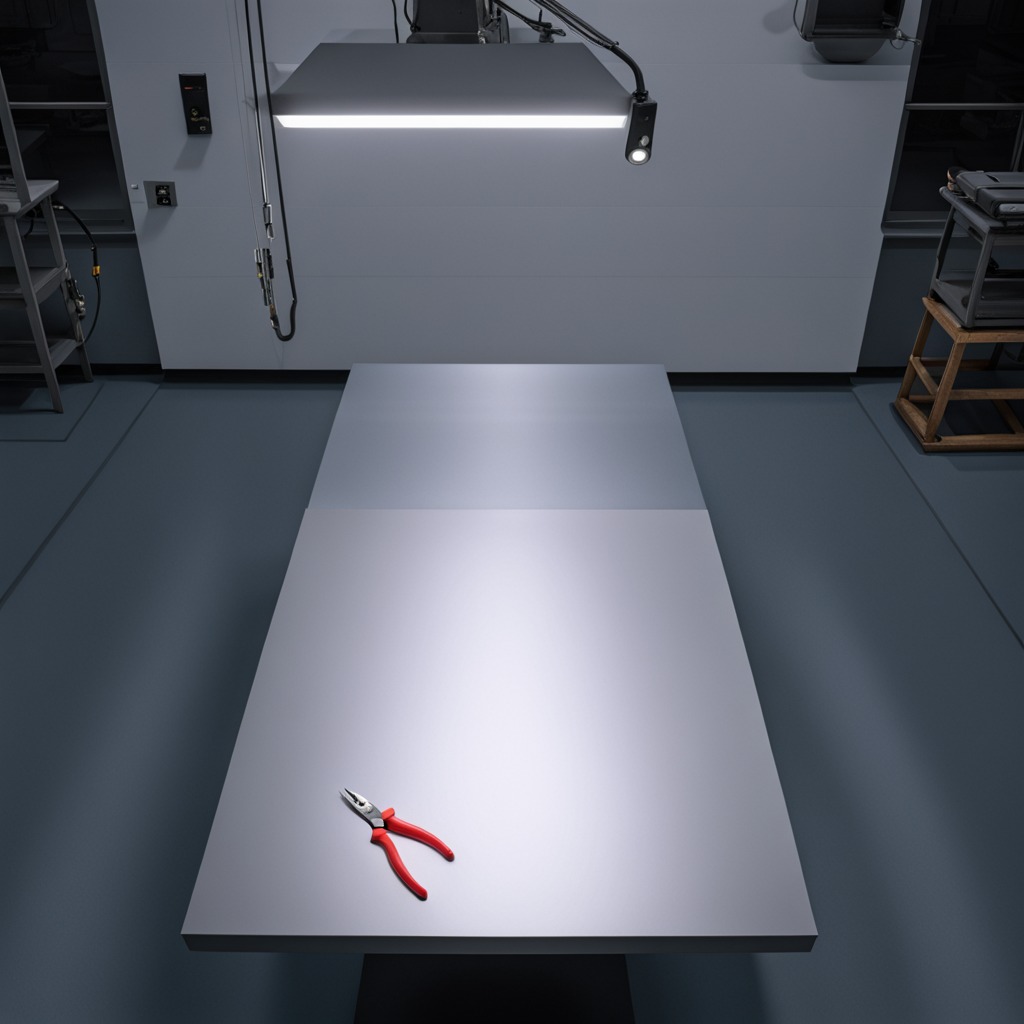
A plier is lying on the tabletop.